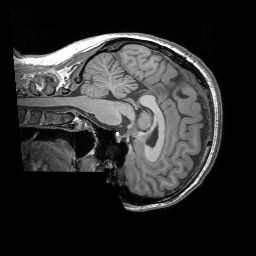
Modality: T1w
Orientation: sagittal
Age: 28
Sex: female
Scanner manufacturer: siemens
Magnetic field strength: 3 T
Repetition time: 1.5 s
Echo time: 0.00291 s